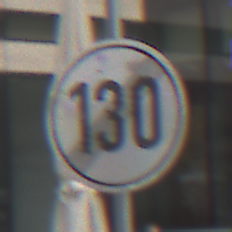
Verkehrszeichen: EndeGeschwindigkeit130
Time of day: Midday
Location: Outdoor (Urban)
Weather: Overcast
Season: NotSpecified
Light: Natural